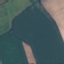
Label: AnnualCrop